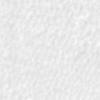
Label: no_change